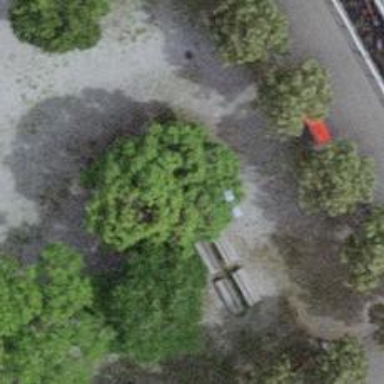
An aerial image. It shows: Bench for seating.